Field crop: maize
Growth stage: 2
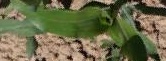
Species: maize